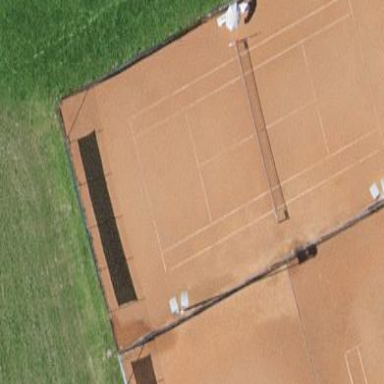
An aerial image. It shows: Tennis court in leisure pitch.